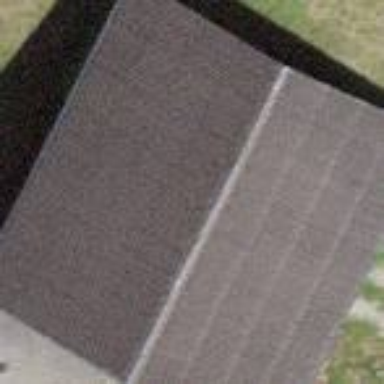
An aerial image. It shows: Garage.